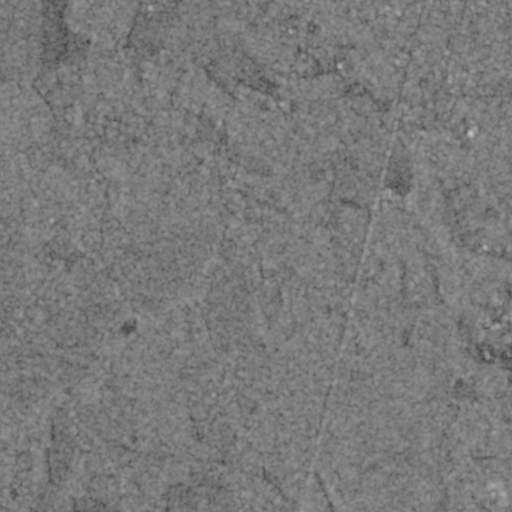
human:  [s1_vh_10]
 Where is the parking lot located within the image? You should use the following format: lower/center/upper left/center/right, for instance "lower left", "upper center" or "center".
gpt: The parking lot is located in the upper right of the image.
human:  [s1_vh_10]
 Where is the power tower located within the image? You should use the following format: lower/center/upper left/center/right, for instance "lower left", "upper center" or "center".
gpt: The power tower is located in the lower left of the image.
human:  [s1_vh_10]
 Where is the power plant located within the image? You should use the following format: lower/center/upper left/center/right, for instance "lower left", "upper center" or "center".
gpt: There is no power plant in the image.

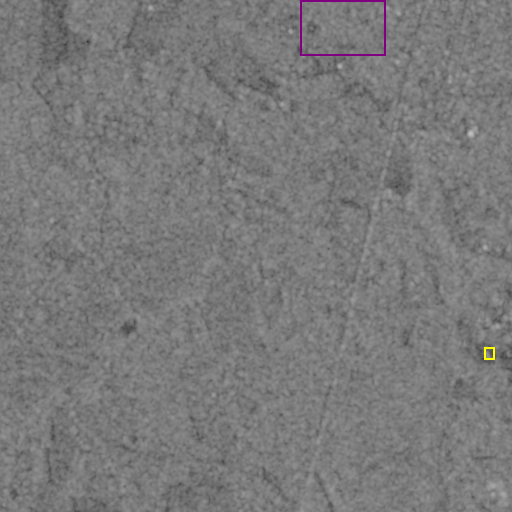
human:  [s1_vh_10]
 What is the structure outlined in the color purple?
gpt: The structure outlined in purple is a park.
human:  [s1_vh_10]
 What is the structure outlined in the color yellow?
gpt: The structure outlined in yellow is a building.
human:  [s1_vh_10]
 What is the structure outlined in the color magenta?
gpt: There is no magenta outline.